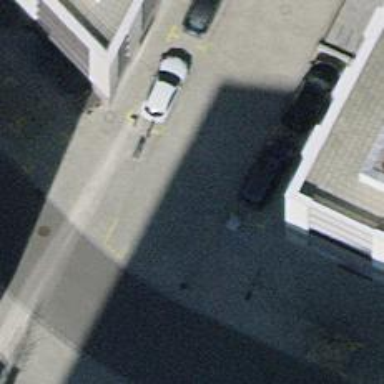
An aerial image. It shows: Block barrier.